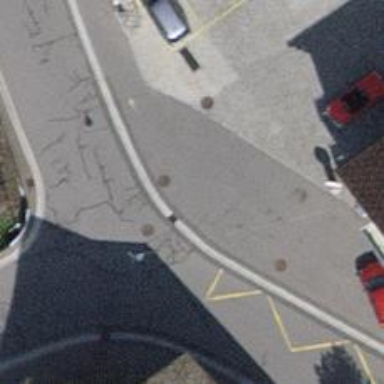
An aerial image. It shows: Pedestrian road.